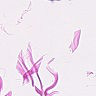
Metastatic tissue present: no